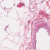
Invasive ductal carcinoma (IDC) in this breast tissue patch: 0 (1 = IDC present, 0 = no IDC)